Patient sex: M
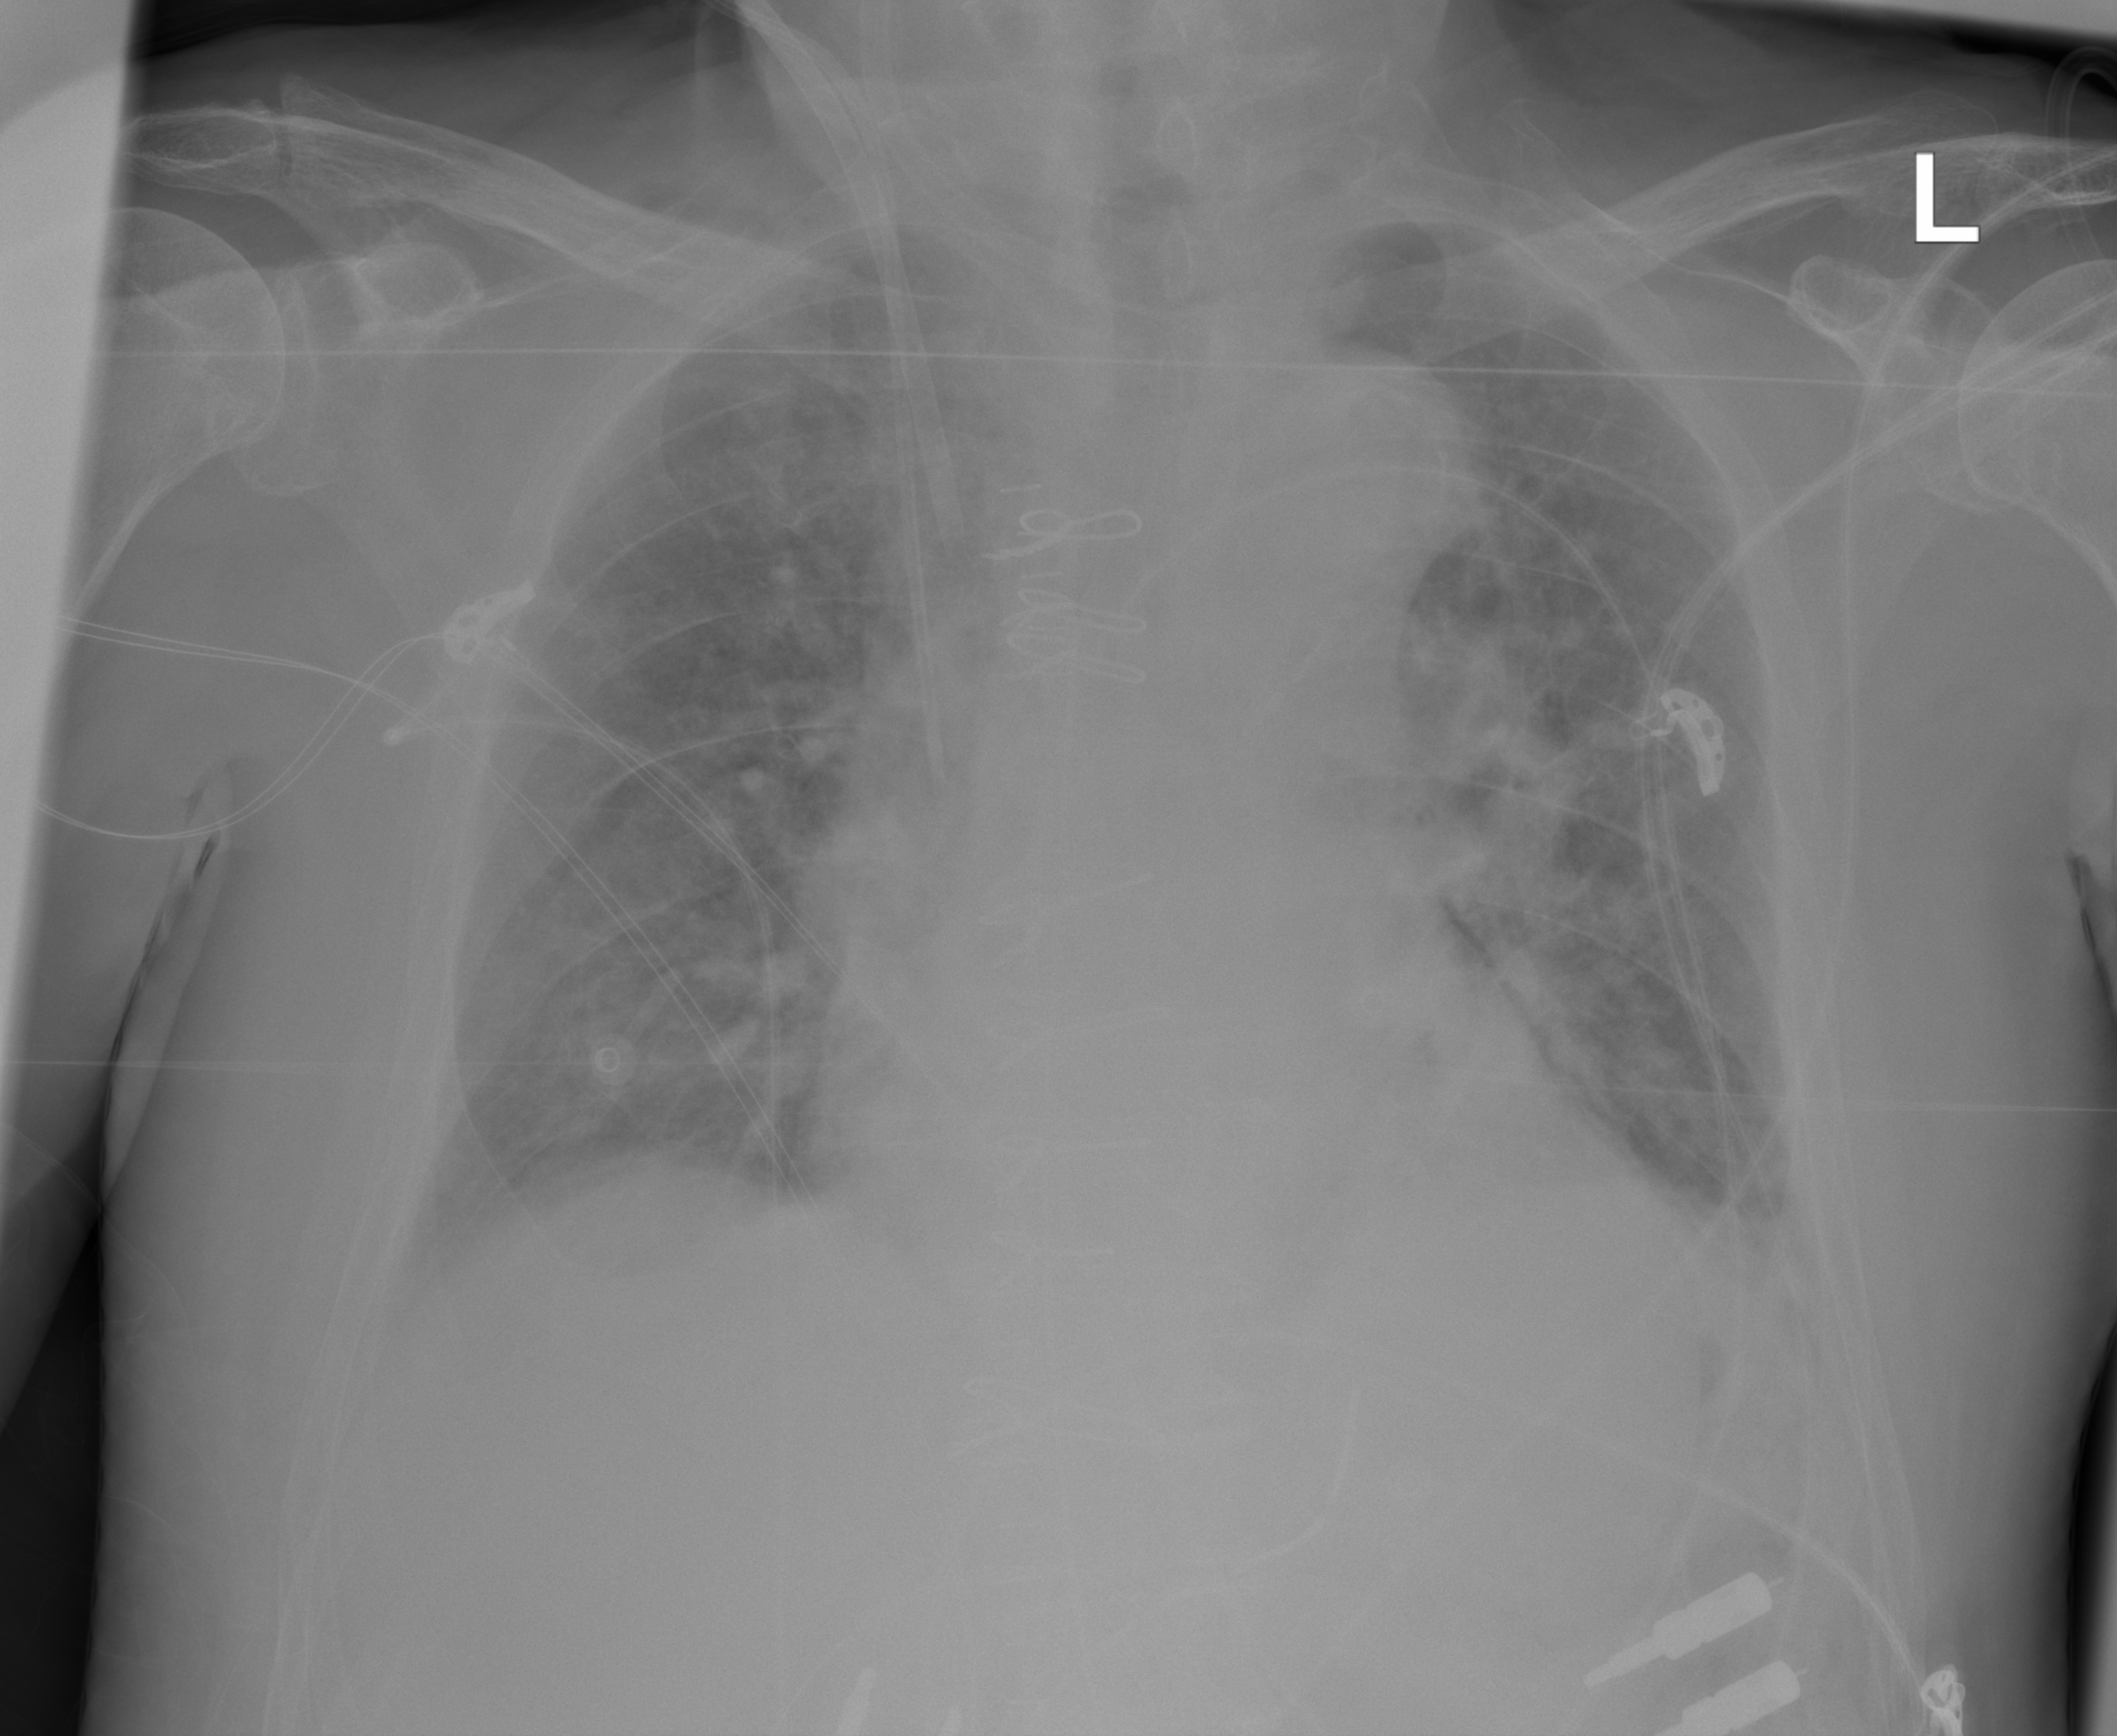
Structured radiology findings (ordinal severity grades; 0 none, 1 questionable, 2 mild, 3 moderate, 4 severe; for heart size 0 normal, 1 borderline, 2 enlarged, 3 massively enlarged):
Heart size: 1
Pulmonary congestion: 2
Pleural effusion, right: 2
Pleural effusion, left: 2
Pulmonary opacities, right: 2
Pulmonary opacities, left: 2
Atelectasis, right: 2
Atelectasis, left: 2